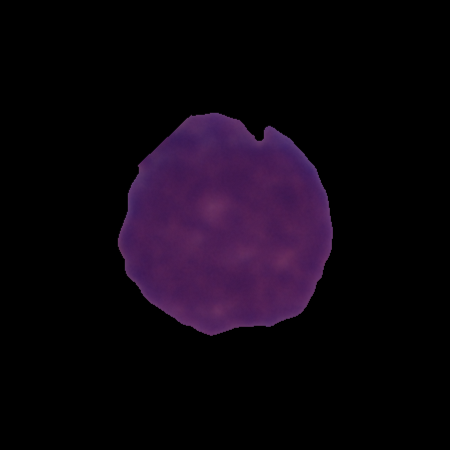
Label: healthy